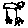
Label: cat